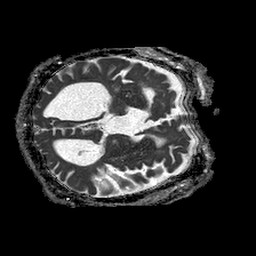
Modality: ADC
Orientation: axial
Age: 82
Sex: male
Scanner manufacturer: philips
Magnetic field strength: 1.5 T
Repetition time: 4.6 s
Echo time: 0.08631 s